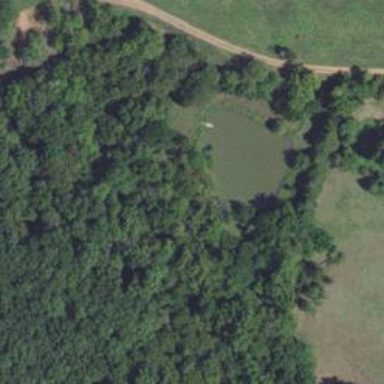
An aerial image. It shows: Serene pond surrounded by nature.